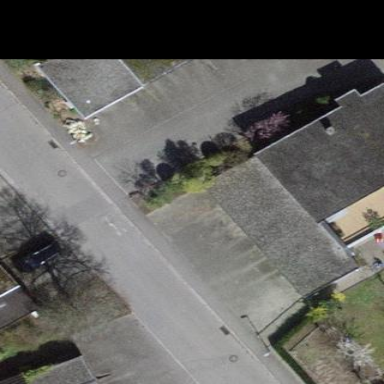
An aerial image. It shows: Group of garages.